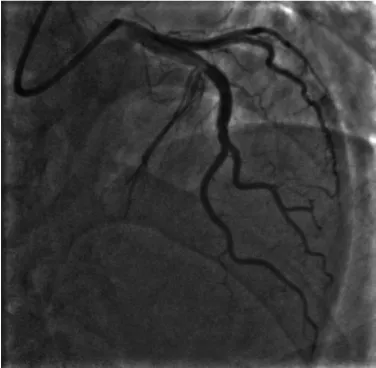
Left coronary angiography. B; Left coronary angiography after aspiration showing the restoration of blood flow.
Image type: radiology (ultrasound)